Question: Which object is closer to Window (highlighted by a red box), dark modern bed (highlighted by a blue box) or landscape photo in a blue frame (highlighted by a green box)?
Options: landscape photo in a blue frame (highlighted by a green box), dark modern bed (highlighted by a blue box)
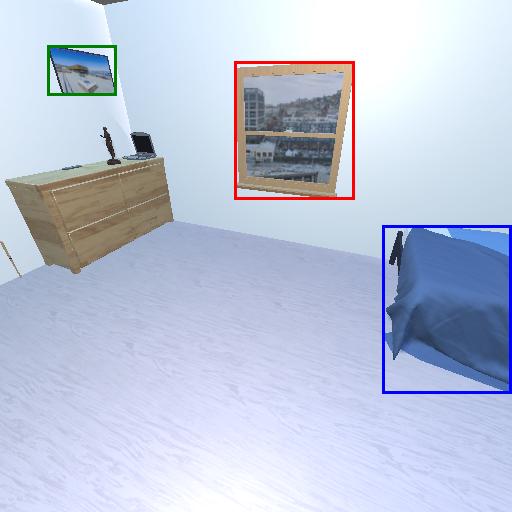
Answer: landscape photo in a blue frame (highlighted by a green box)